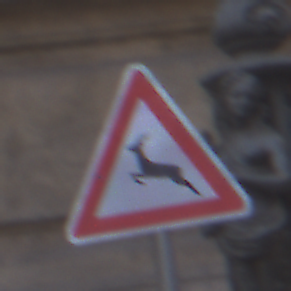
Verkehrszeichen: WildwechselRechts
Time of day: SunriseSunset
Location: Outdoor (Urban)
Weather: PartlyCloudy
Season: NotSpecified
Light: Natural